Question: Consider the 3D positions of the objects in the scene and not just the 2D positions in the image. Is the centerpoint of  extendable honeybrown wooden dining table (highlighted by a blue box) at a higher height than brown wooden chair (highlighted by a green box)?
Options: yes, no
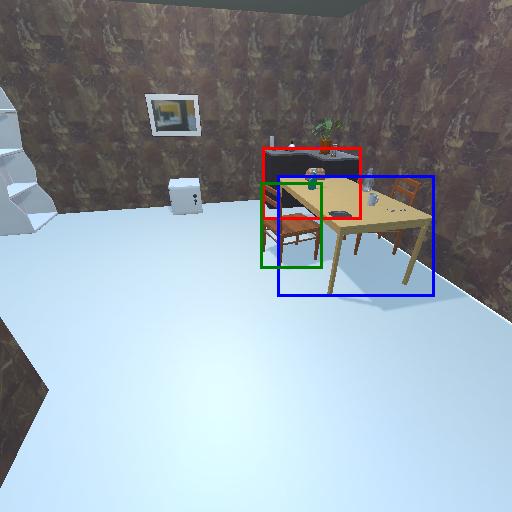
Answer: yes